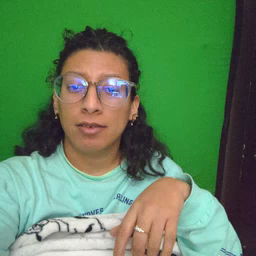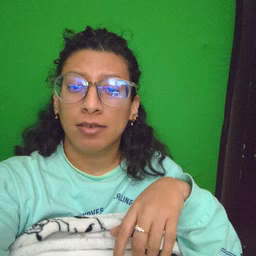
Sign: night